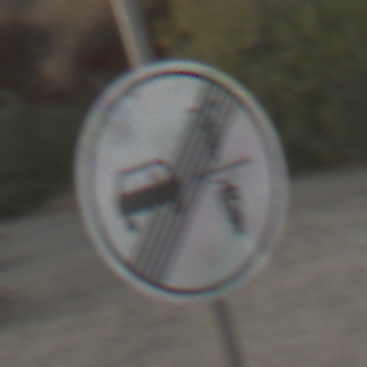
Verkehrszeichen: EndeVerbotUeberholenEinspurigeFahrzeuge
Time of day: SunriseSunset
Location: Outdoor (RoadRail)
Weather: PartlyCloudy
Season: NotSpecified
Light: Natural